Question: We're developing a vertical ISV offering. It would be nice to have a custom "About" menu item that would display an HTML web resource with our branding and solution information, called from the following location.

But I can't find that location in the RibbonXML.
Anyone know how I can get to that place in the application navigation?
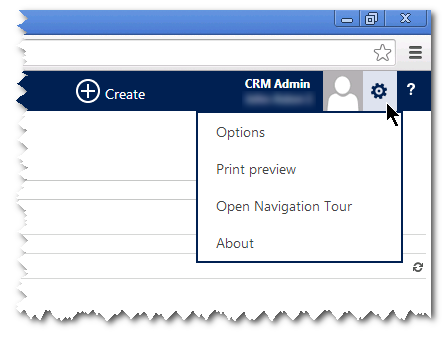
Answer: It is not possible to customize that menu using .
A: Microsoft Dynamics CRM can be customized but it is necessary to follow the <URL>.
A: Microsoft <URL>: . Inside the SDK there is no documentation regarding the edit of that menu.